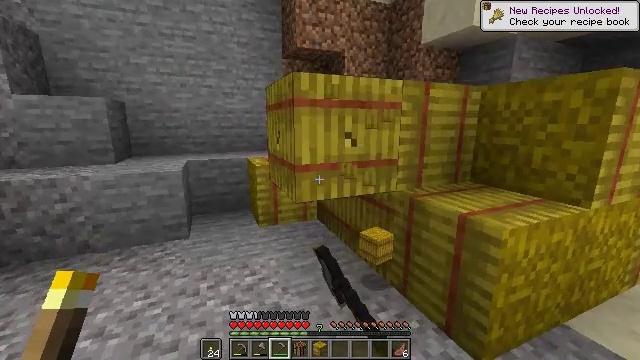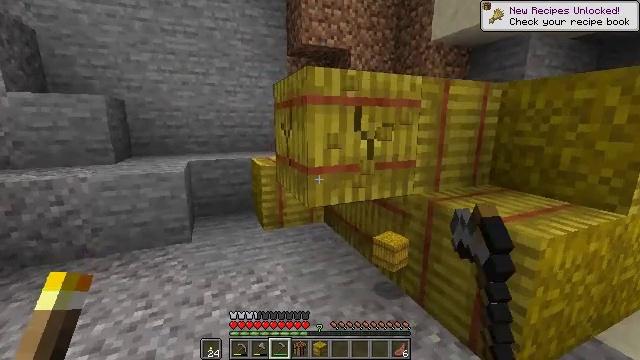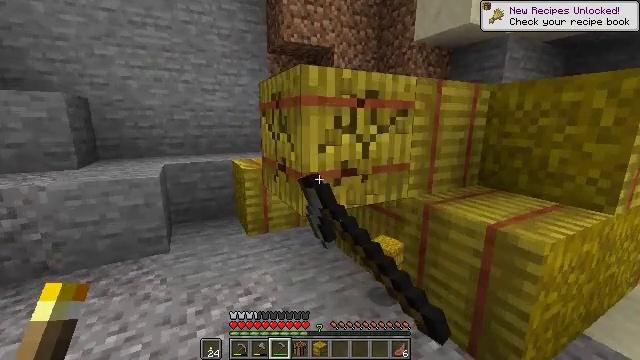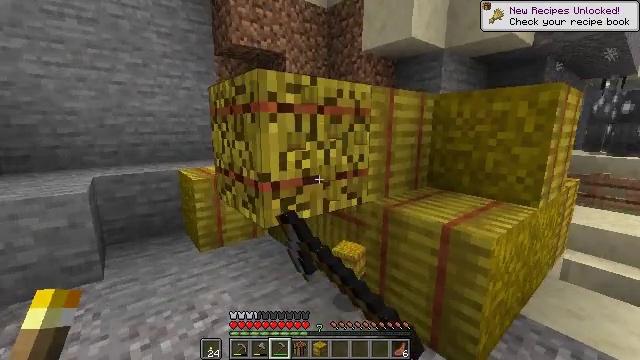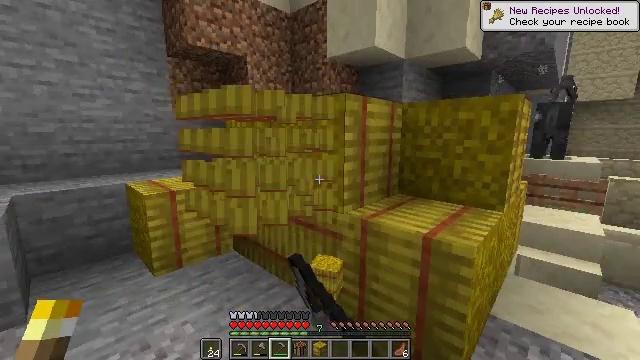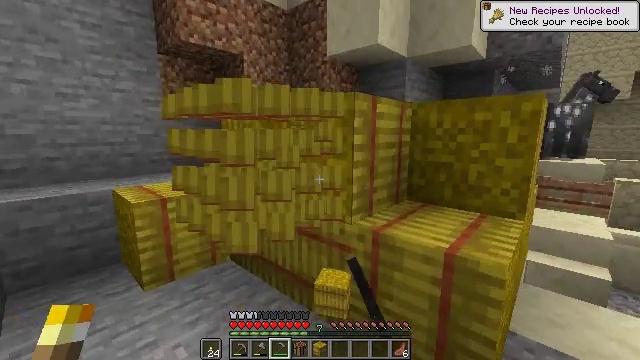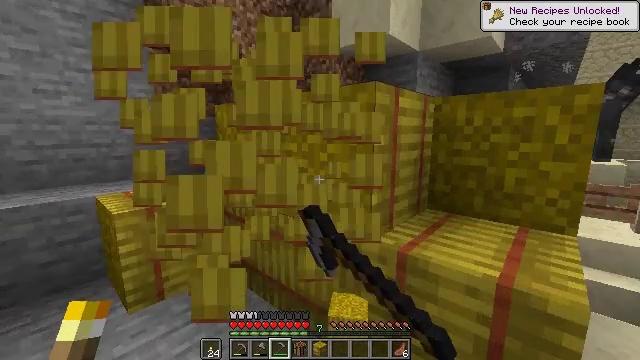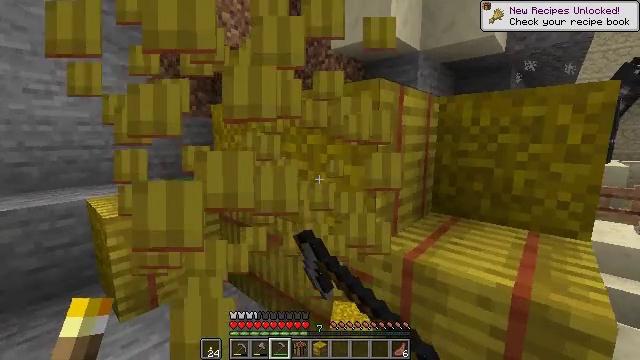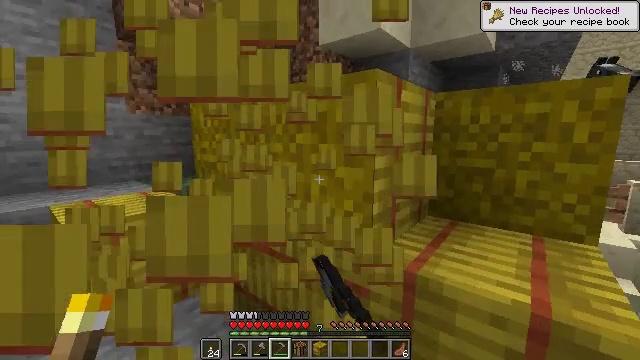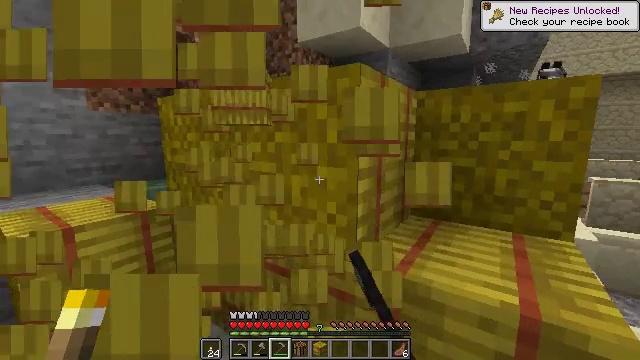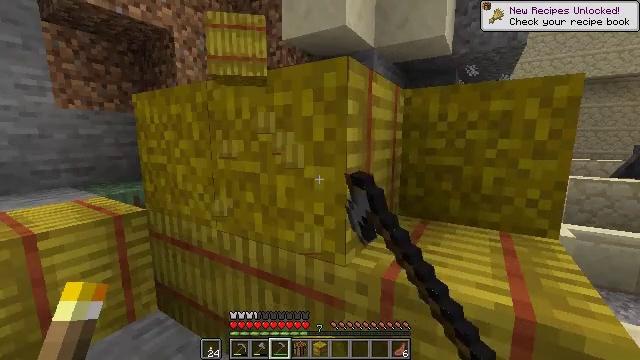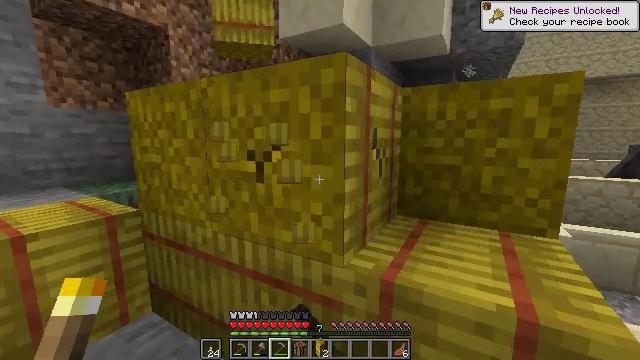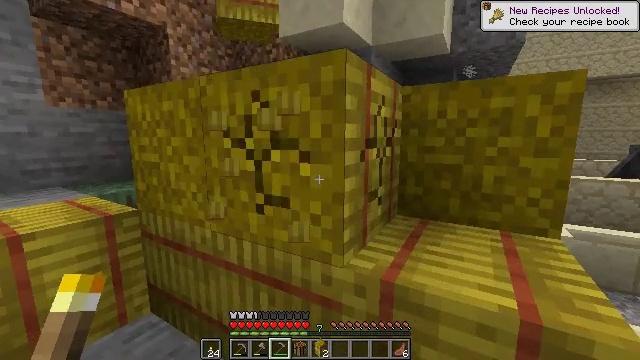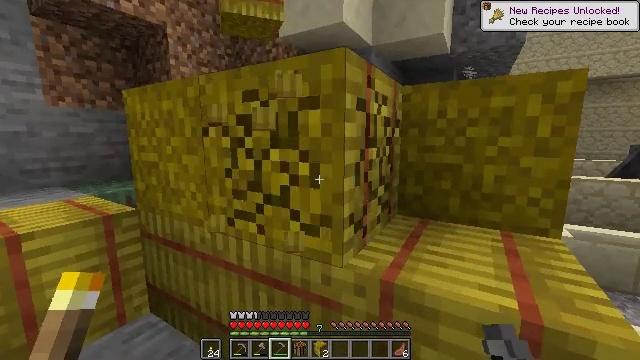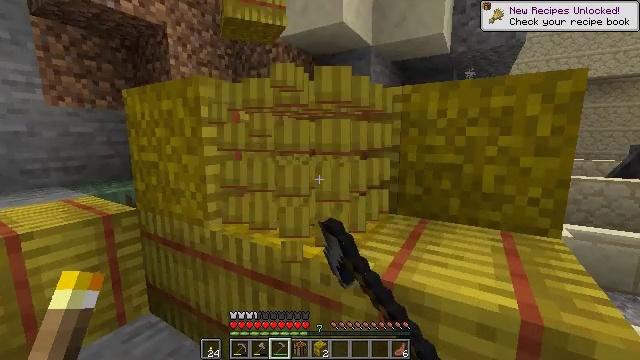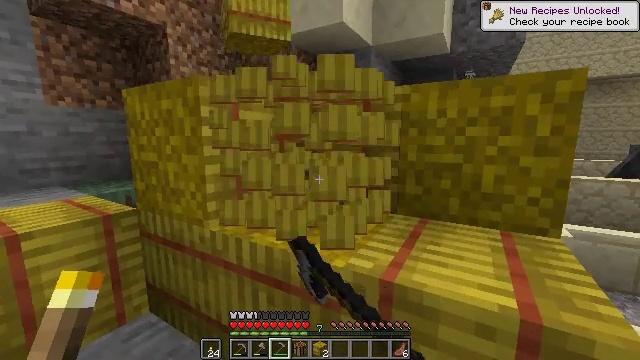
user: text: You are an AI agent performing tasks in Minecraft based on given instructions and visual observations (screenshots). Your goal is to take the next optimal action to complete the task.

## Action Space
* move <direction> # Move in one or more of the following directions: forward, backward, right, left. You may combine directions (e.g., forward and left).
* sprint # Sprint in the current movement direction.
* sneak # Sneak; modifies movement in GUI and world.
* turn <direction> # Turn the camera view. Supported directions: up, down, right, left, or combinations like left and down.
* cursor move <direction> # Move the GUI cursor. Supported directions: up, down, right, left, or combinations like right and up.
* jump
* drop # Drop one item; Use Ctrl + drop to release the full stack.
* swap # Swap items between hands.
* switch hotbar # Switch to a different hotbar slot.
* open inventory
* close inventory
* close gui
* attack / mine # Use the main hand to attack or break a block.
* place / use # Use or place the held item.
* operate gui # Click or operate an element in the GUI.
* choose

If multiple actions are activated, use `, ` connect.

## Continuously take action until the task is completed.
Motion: motion action
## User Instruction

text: Collect a hay block for crafting.
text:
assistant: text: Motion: move forward and move left, attack / mine
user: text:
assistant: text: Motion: move forward and move left, turn right, attack / mine
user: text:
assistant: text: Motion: move forward, turn right and up, attack / mine
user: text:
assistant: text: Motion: move forward, turn right and up, attack / mine
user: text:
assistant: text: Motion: move forward, turn right, attack / mine
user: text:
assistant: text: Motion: move forward, attack / mine
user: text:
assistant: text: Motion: move forward, attack / mine
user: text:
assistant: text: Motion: turn right, attack / mine
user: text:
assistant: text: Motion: turn right, attack / mine
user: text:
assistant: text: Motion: turn right, attack / mine
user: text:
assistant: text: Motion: attack / mine
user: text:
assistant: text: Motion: attack / mine
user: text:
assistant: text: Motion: attack / mine
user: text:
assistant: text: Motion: attack / mine
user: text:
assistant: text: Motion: attack / mine
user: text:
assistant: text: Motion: attack / mine
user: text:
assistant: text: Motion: attack / mine
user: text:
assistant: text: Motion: attack / mine
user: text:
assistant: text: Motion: attack / mine
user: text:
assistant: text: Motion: turn up, attack / mine
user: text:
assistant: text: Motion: move forward and move left, turn left, attack / mine
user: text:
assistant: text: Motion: move forward and move left, turn left, attack / mine
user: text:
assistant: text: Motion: move left, turn right, attack / mine
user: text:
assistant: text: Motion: turn right, attack / mine
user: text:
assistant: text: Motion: turn right, attack / mine
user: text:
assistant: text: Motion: turn right, attack / mine
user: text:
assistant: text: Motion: attack / mine
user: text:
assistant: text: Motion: attack / mine
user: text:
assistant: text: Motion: attack / mine
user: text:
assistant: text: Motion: attack / mine